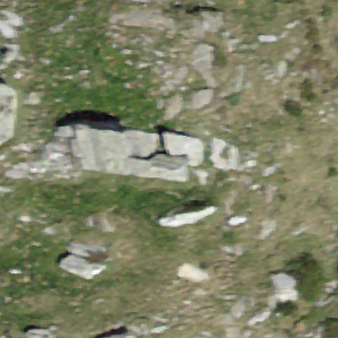
Label: bouldering_area